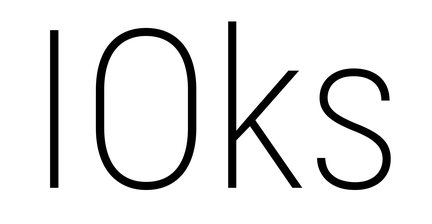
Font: Roboto_Condensed_ExtraLight